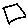
Label: square